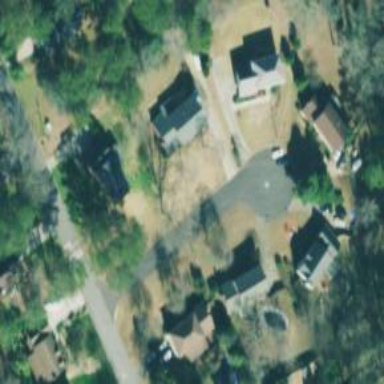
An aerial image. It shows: Residential road.